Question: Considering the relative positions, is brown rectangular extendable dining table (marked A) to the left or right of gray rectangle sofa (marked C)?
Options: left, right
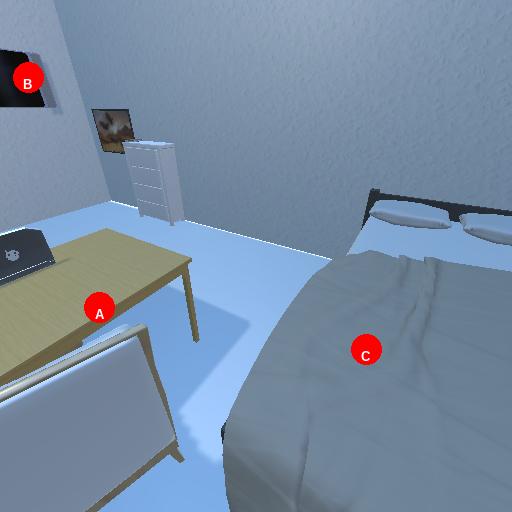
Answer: left